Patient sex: M
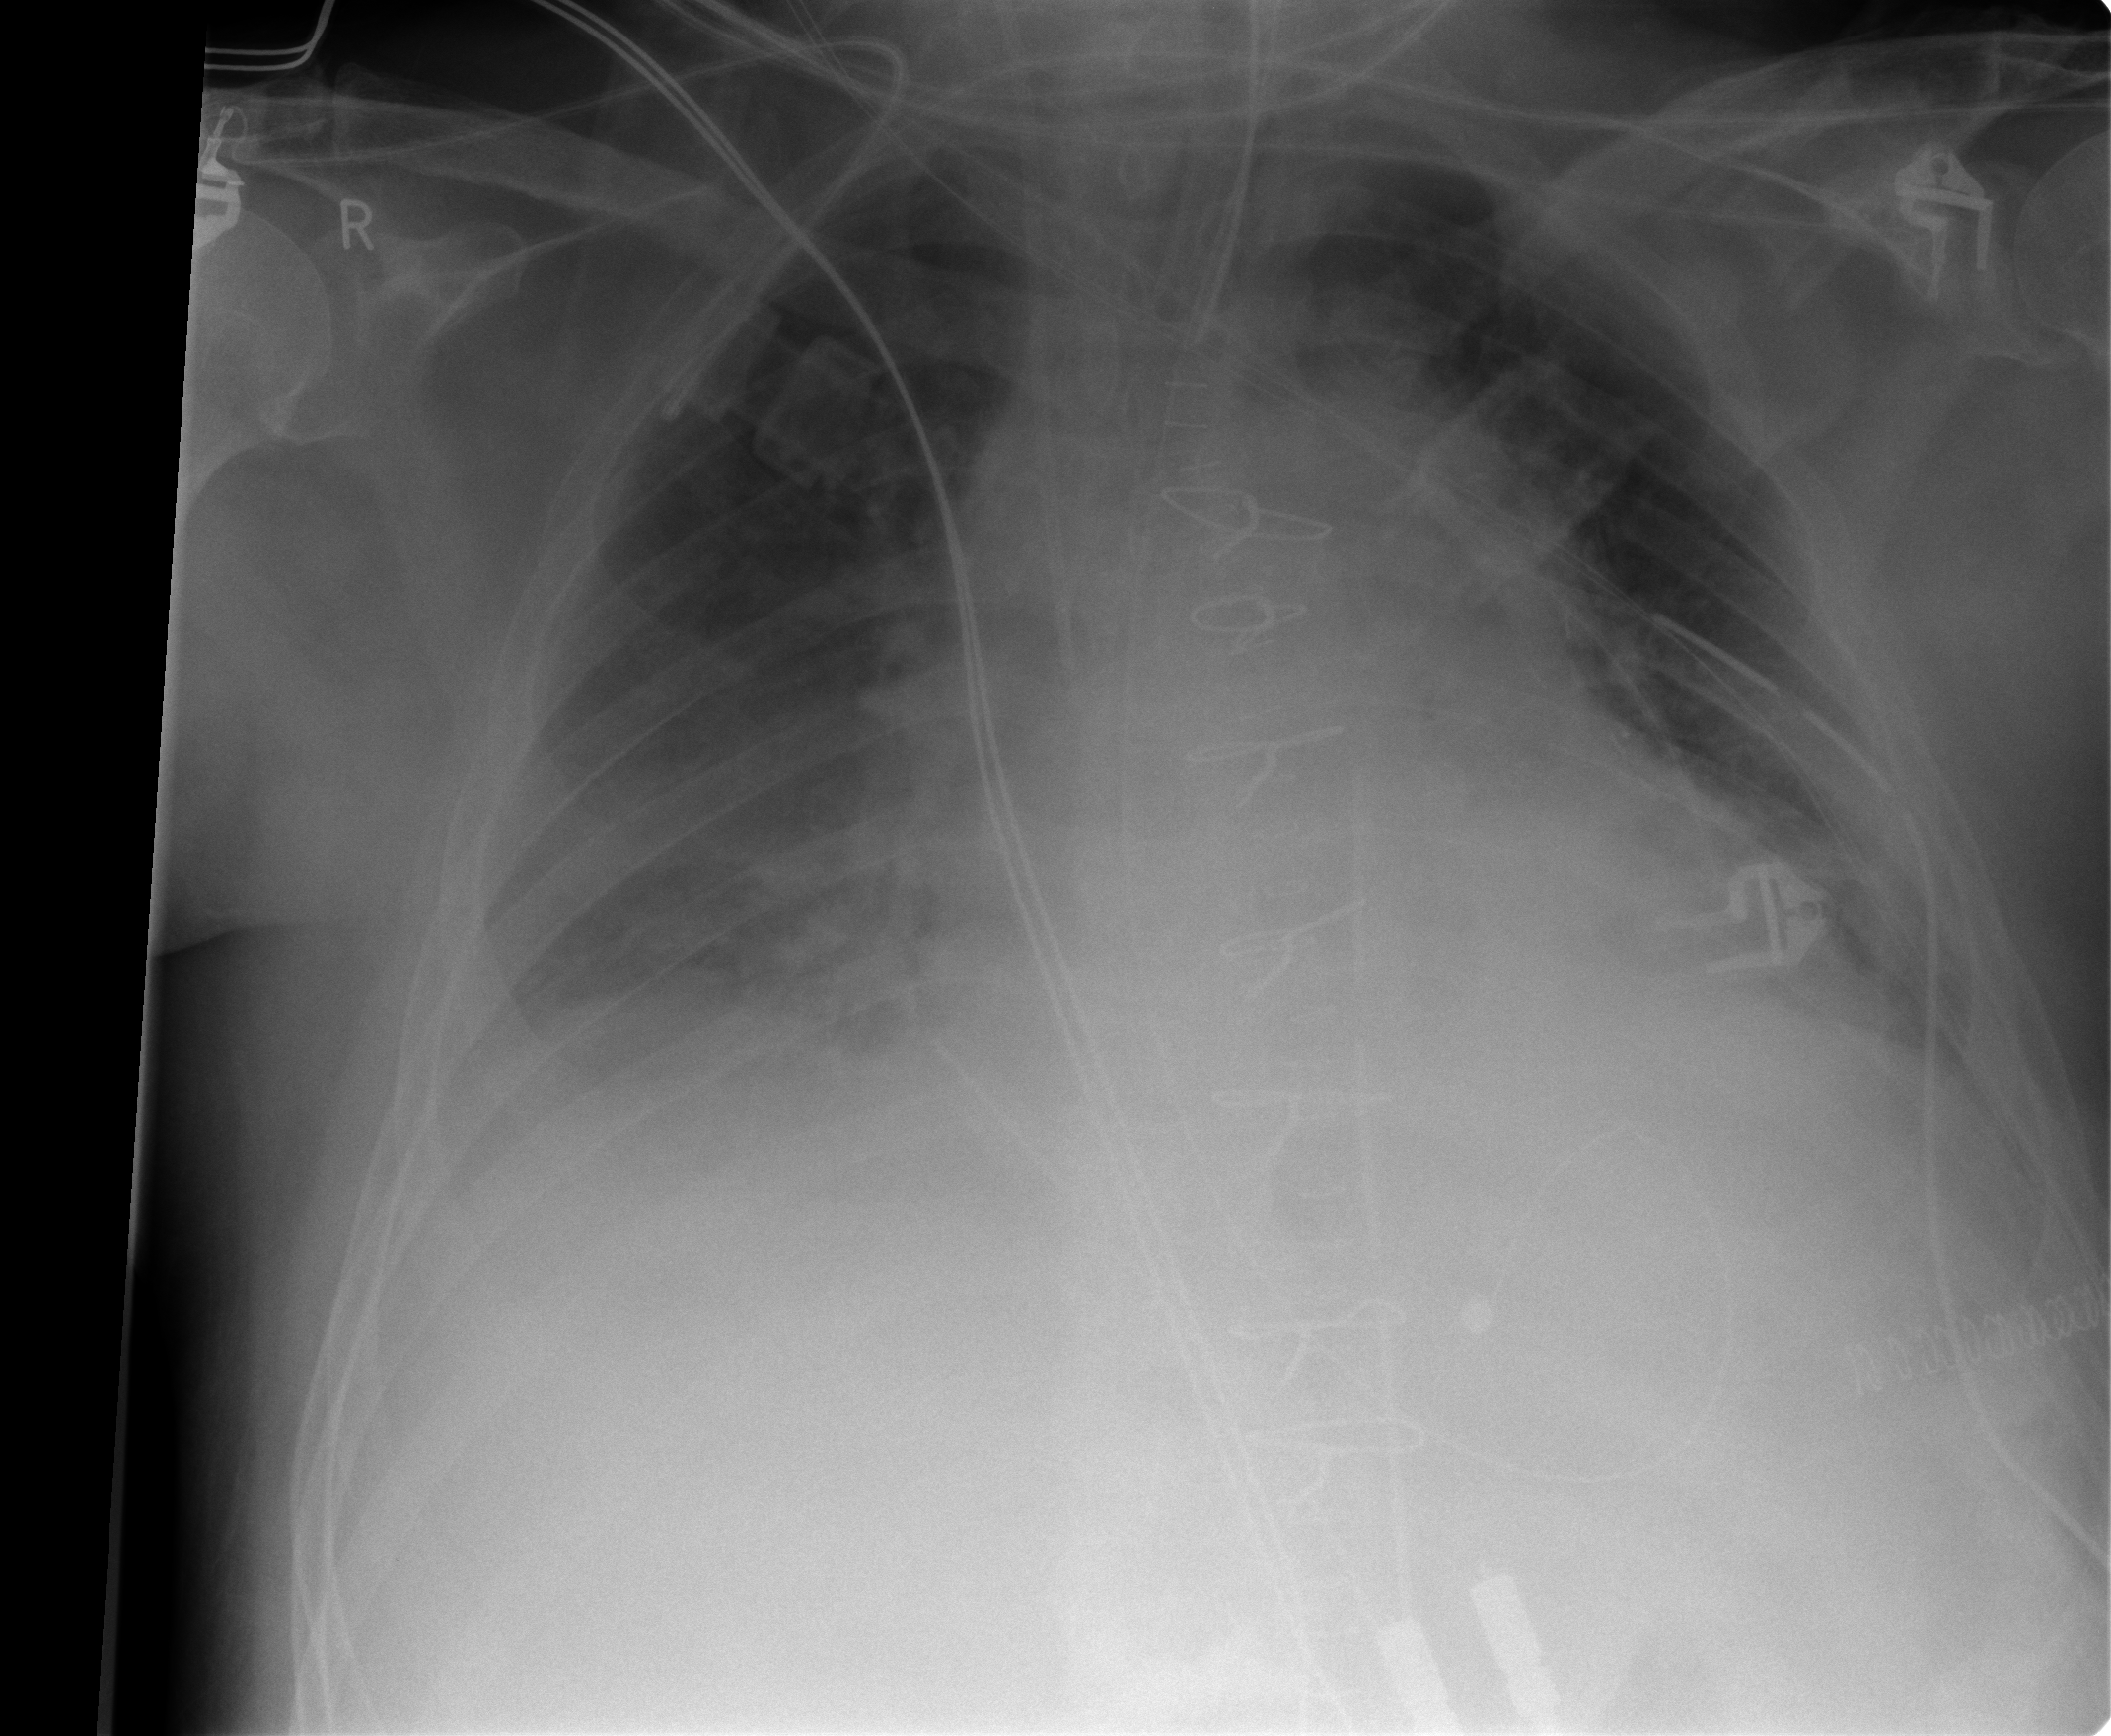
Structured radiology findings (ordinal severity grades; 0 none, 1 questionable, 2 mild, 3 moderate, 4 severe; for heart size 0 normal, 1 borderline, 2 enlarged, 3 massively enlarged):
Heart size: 2
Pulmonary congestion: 2
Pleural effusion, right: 2
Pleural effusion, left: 2
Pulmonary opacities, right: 1
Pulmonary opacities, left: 0
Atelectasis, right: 2
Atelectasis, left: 2